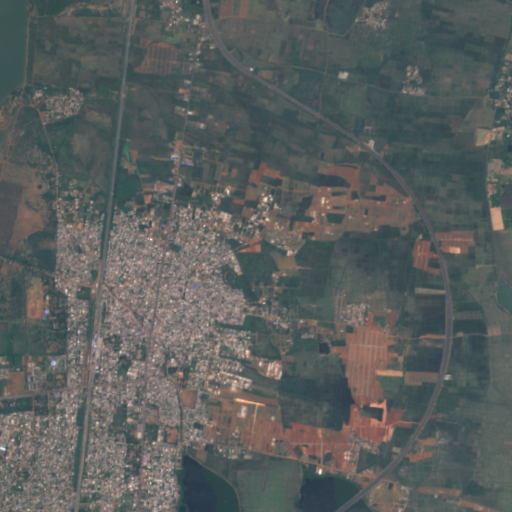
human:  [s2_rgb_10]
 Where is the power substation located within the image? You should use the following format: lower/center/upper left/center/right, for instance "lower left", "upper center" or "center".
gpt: The power substation is located in the lower left of the image.
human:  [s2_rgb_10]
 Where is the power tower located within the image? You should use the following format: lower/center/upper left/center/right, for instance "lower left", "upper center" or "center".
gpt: The power tower is located in the left of the image.
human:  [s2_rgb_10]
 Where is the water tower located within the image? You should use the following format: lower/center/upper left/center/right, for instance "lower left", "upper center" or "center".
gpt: The water tower is located in the lower left of the image.
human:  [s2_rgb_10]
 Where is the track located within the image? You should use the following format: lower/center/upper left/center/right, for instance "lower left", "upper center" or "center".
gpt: There is no track in the image.